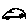
Label: car